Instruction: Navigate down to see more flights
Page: flights
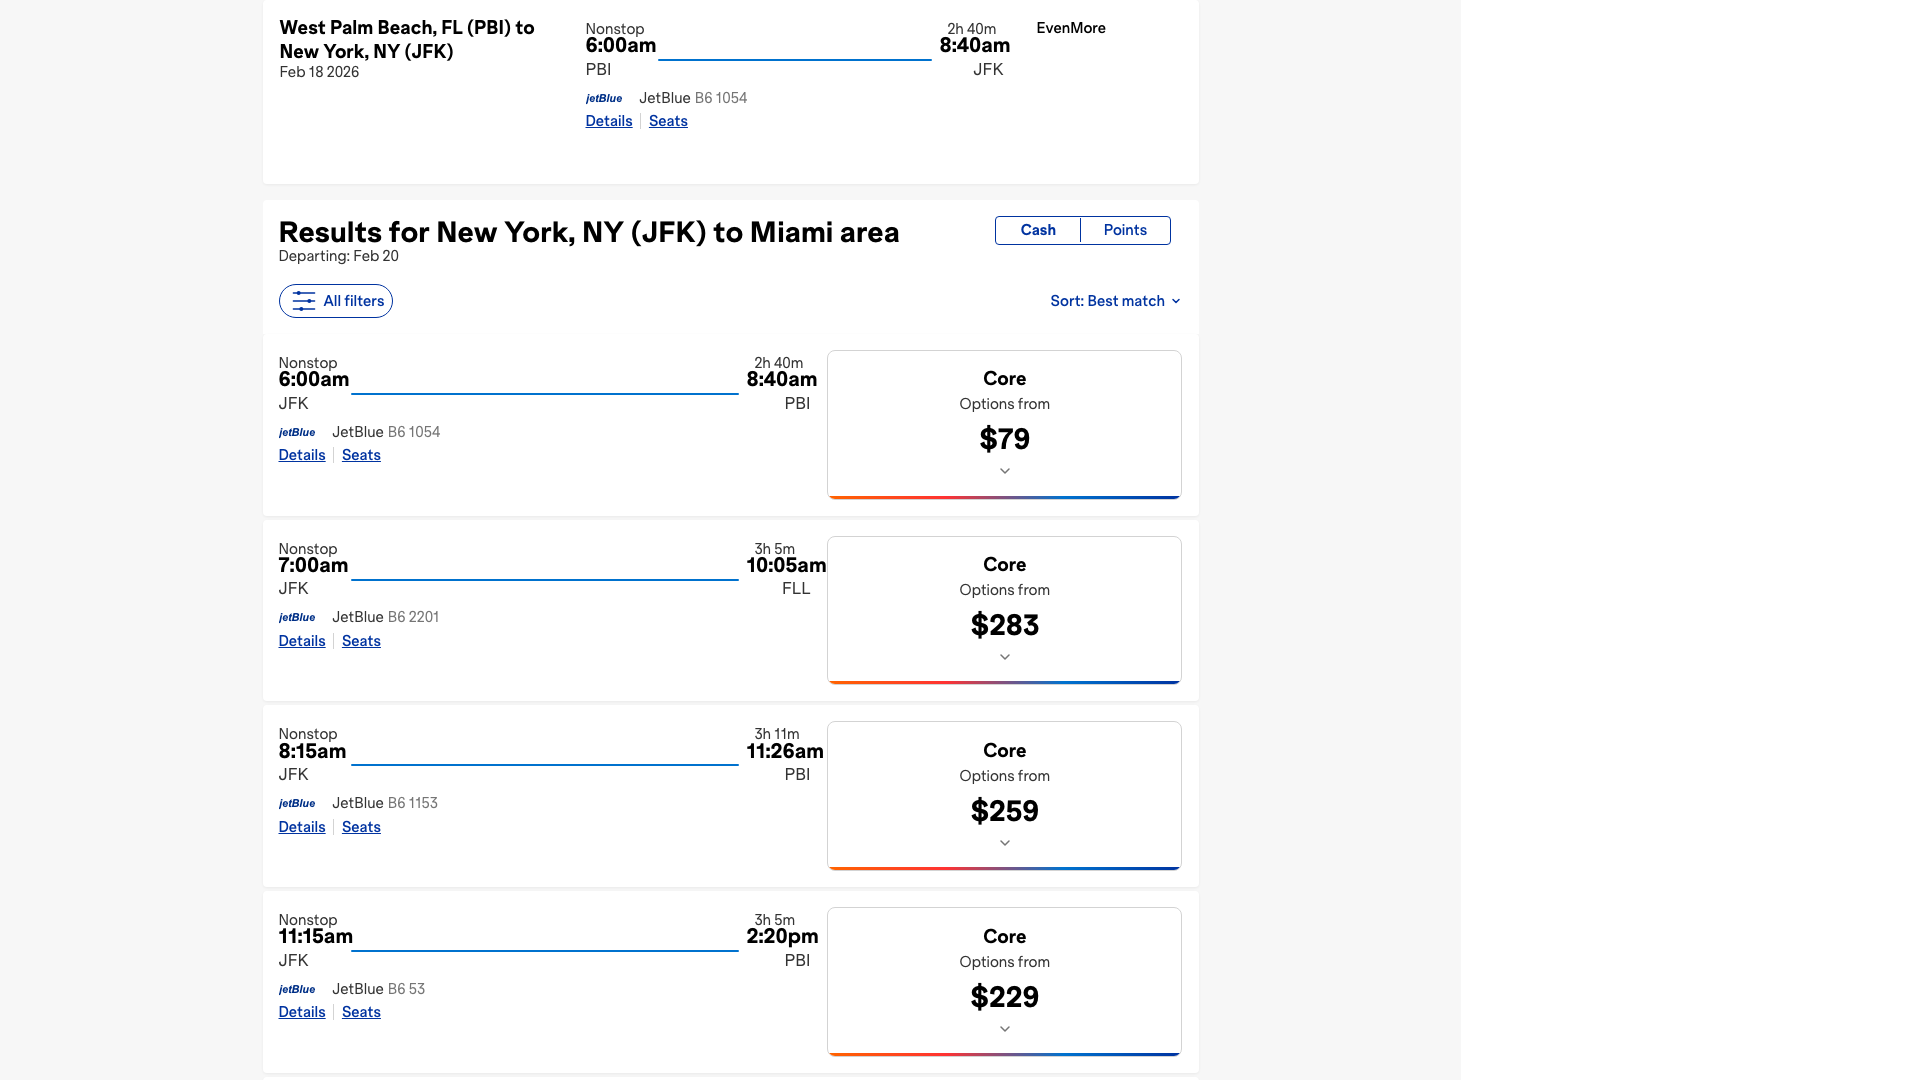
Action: scroll